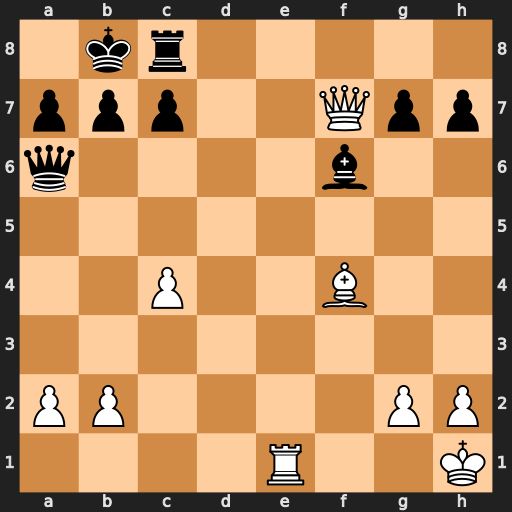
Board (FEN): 1kr5/ppp2Qpp/q4b2/8/2P2B2/8/PP4PP/4R2K
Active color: w
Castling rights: -
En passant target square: -
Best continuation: Qxc7+ Rxc7 Re8+ Bd8 Rxd8#